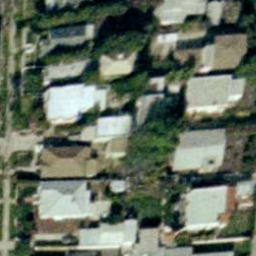
Label: residential